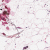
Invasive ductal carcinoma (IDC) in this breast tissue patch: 0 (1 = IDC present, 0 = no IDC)